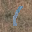
Label: 1